Question: I'm having this issue:
I have a flash object in my page, which sends some requests to a php script.
Using firebug, I can see all post params the swf object is sending (see attached picture), but in my script, I am not able to retrieve them.
I am trying:
'''
var_dump($_POST);
var_dump($_GET);
echo file_get_contents('php://input');
'''
However, all are empty.
What is the clue I am missing?
Thanks in advance

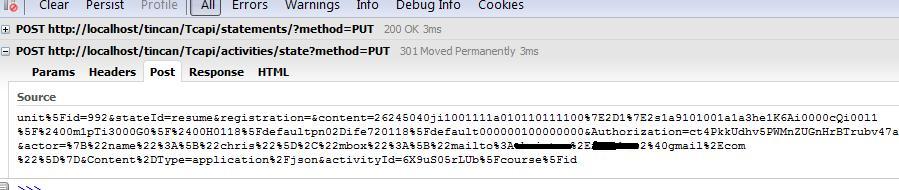
Answer: Probably because there is a 301 redirect (i.e. on your screen shot). POST data is NOT included redirect.